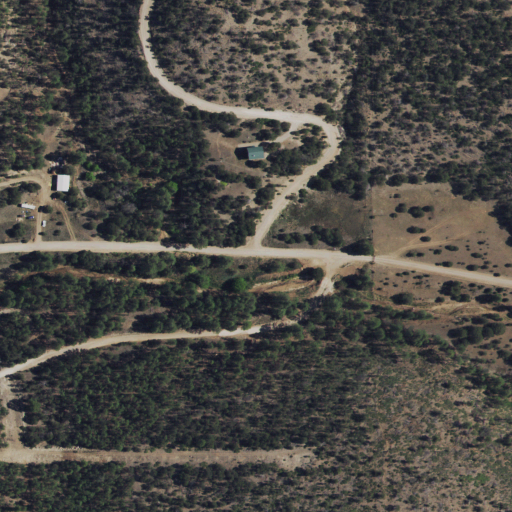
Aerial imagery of valley in New Mexico named Carrisa Canyon containing evergreen forest, open development, shrub, low intensity development, and medium intensity development